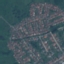
Land use / land cover: Residential